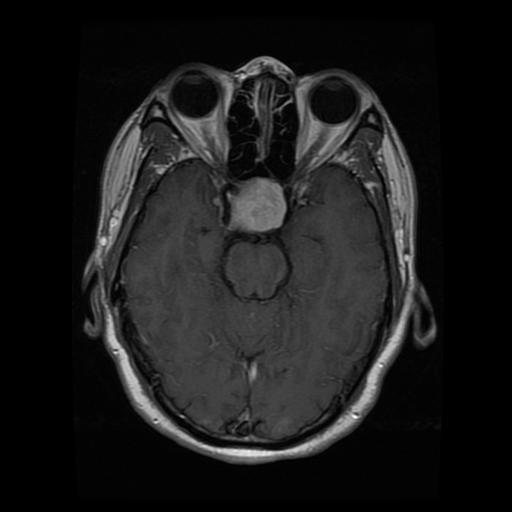
Label: pituitary